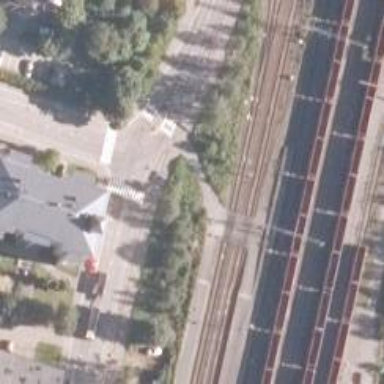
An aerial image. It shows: Railway signal.